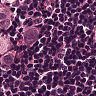
Metastatic tissue present: no